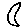
Label: moon